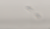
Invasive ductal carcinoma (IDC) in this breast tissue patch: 0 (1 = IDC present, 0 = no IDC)